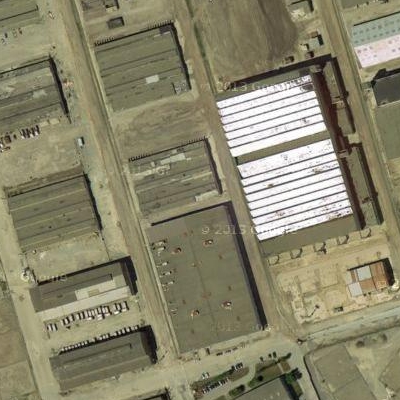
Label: Industry